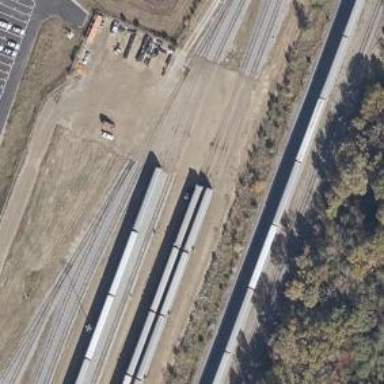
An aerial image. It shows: Rail spur service.